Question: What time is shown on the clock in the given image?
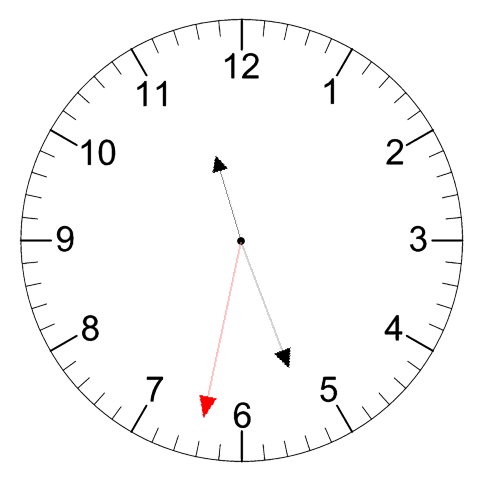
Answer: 11:26:32